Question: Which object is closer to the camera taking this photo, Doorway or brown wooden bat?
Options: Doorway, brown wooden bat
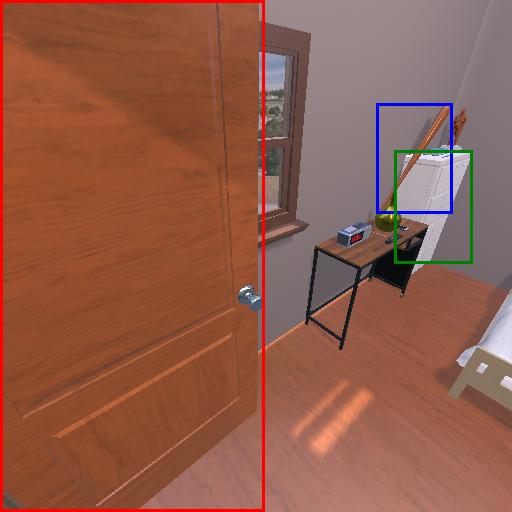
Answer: Doorway